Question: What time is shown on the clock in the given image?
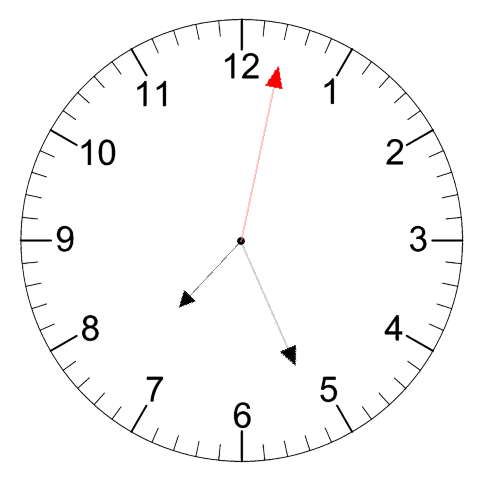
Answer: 07:26:02